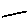
Label: line